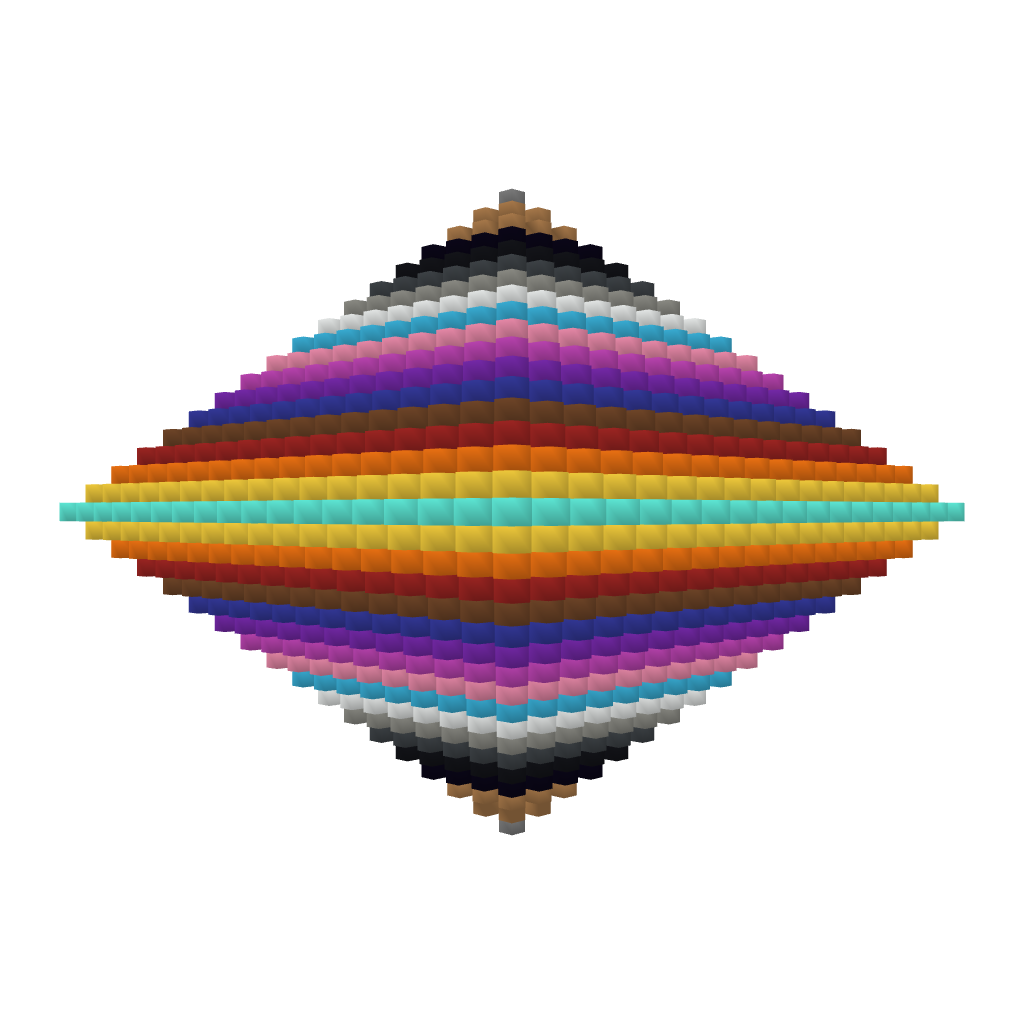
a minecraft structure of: Artistic Rainbow Pyramid 2